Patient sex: M
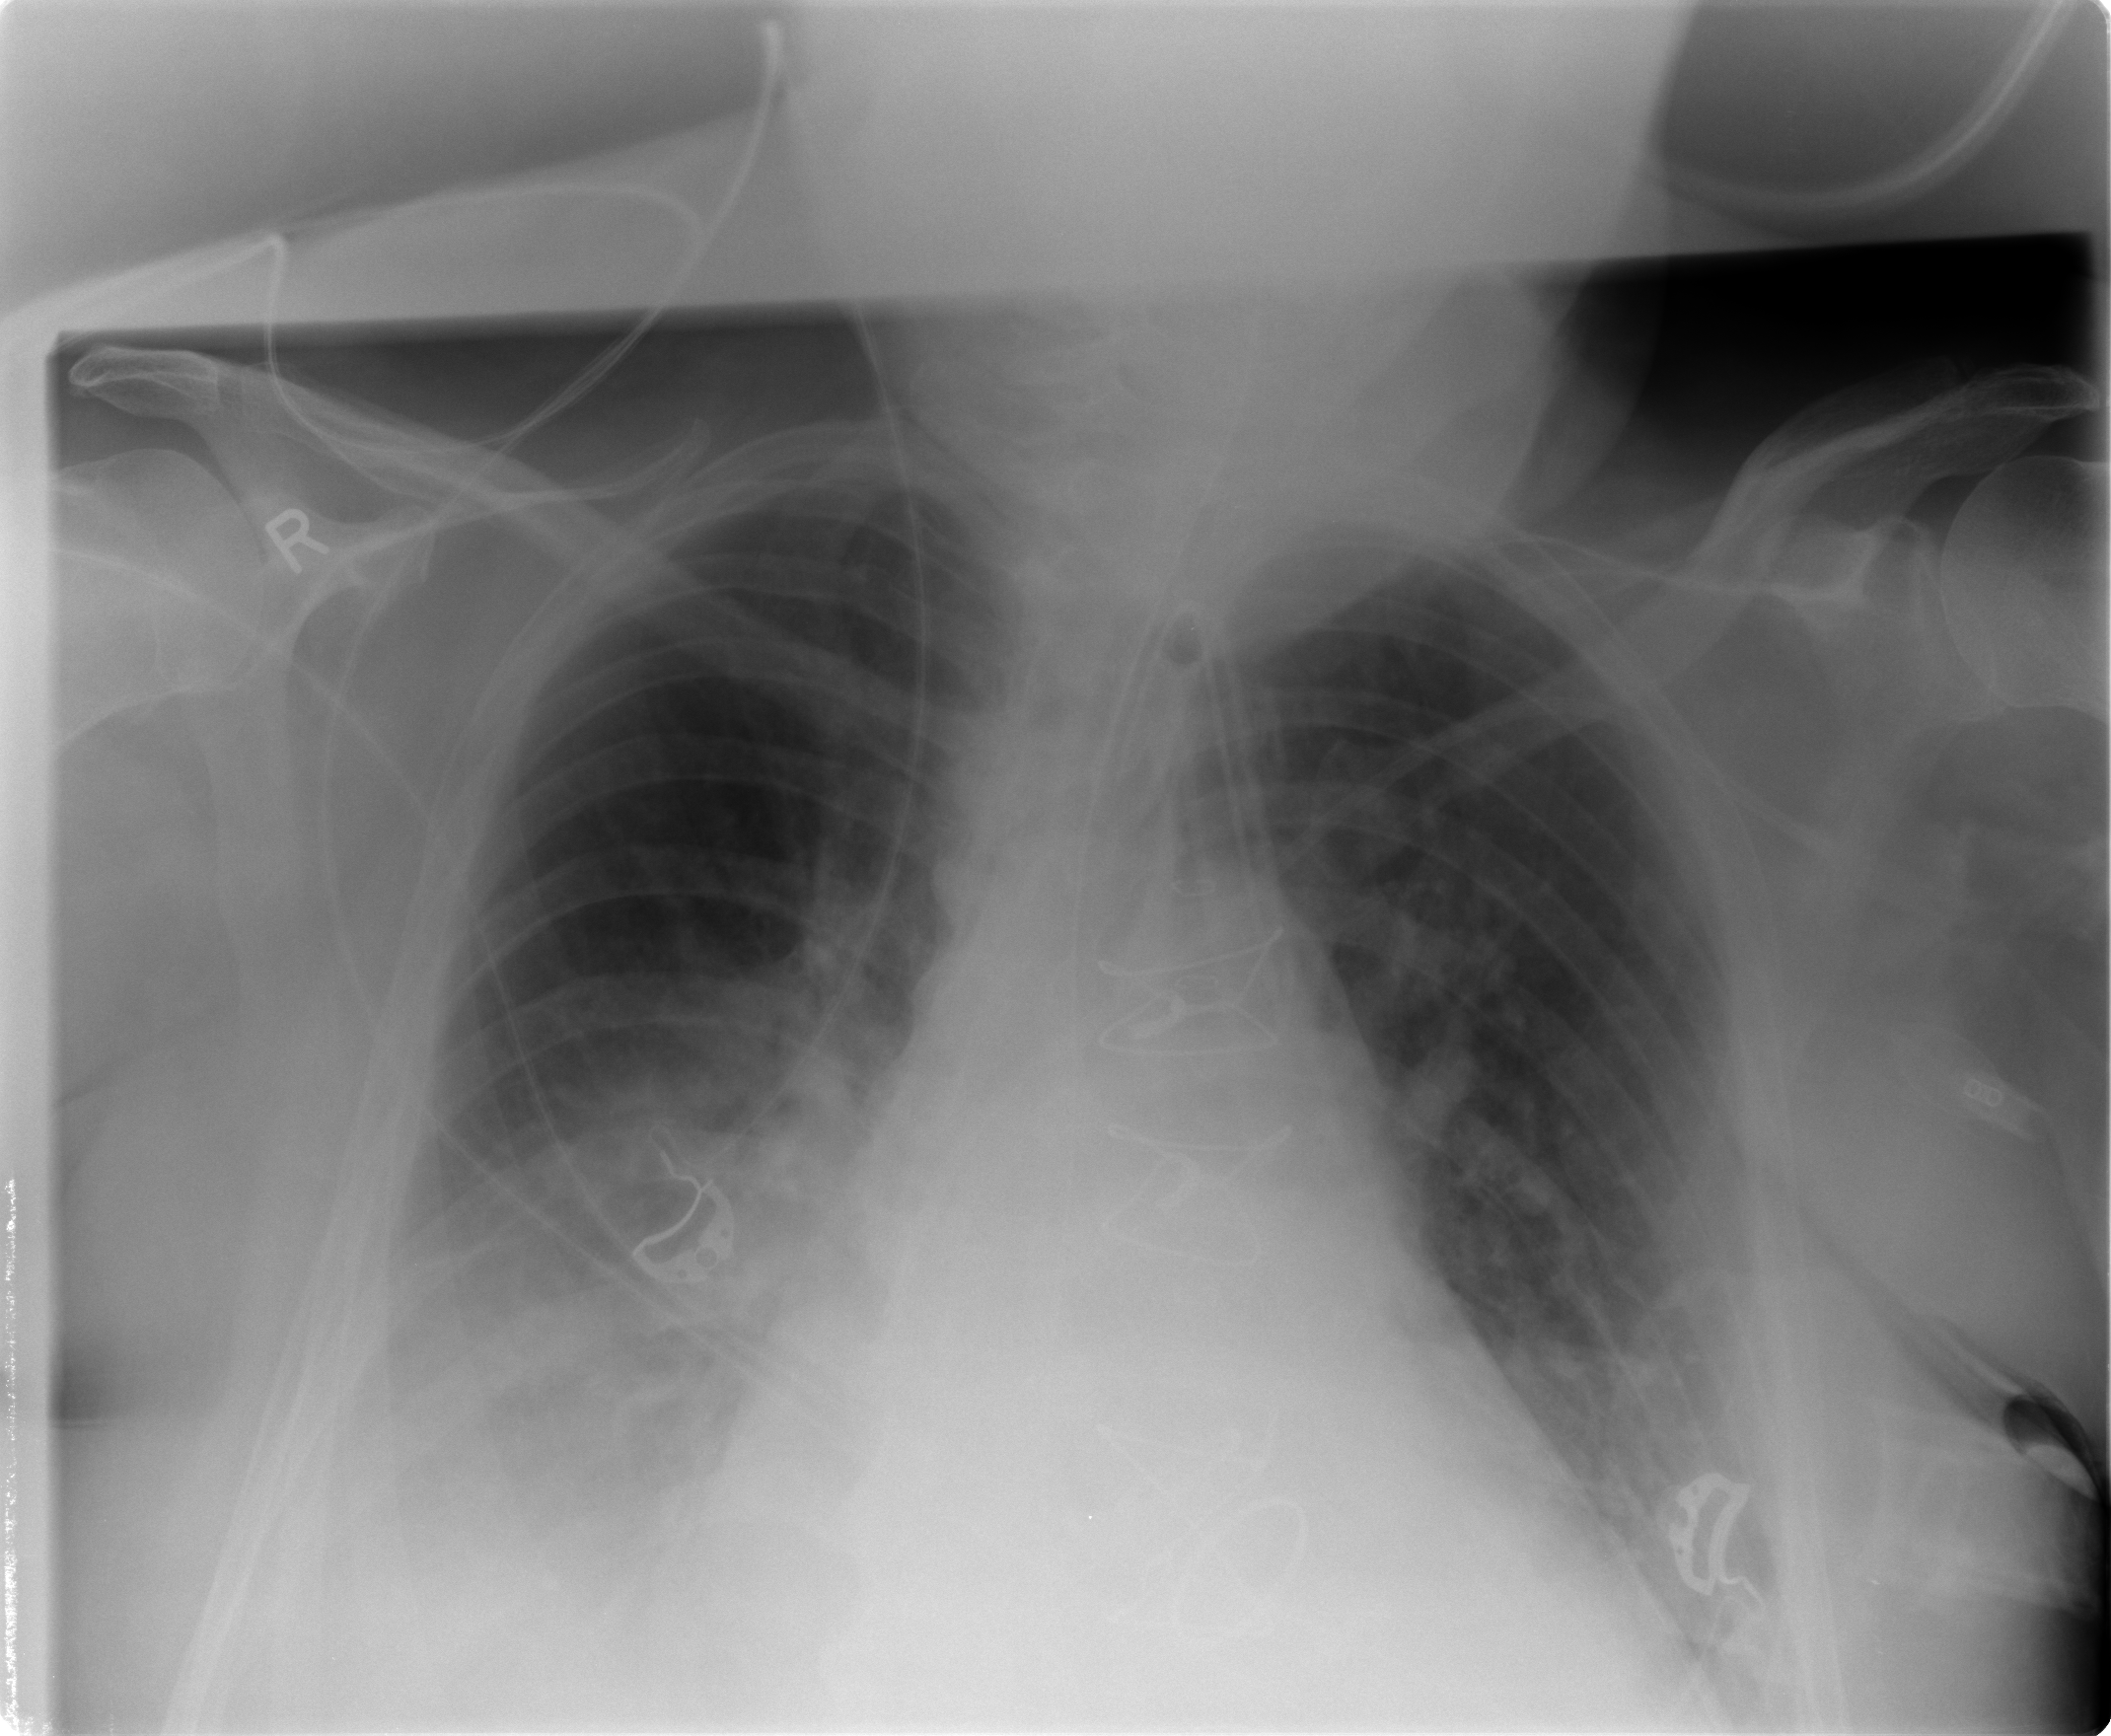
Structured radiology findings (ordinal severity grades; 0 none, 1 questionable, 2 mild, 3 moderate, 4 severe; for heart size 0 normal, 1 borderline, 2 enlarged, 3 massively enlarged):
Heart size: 2
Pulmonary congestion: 2
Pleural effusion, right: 3
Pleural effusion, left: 0
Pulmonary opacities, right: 2
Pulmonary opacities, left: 0
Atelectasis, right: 2
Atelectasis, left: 0